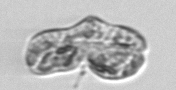
Label: Karenia